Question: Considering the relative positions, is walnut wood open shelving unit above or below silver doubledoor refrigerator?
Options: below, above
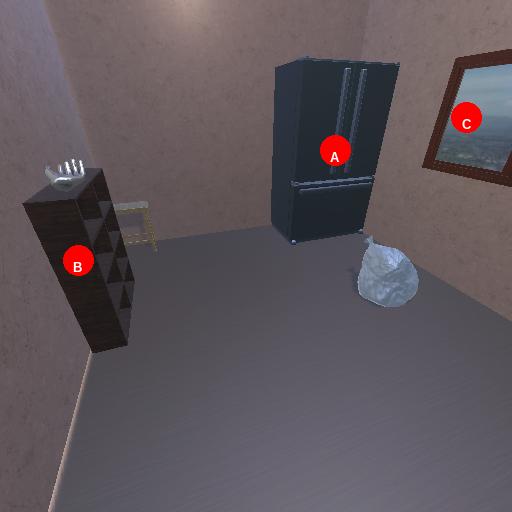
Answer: below